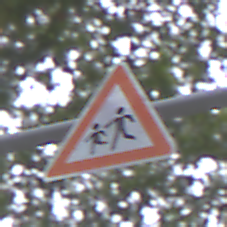
Verkehrszeichen: KinderRechts
Umgebung: Outdoor, Urban
Tageszeit: MorningAfternoon
Wetter: Overcast
Licht: Natural
Jahreszeit: NotSpecified
Kontrast: LowContrast